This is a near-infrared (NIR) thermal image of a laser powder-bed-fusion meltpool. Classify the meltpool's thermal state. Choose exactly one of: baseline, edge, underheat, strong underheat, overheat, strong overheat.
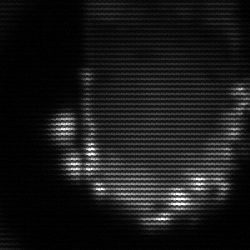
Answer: baseline